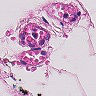
Metastatic tissue present: no